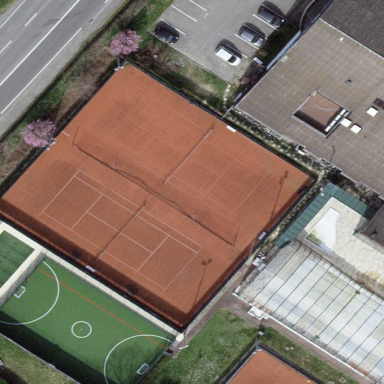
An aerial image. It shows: Clay tennis court in leisure land pitch.